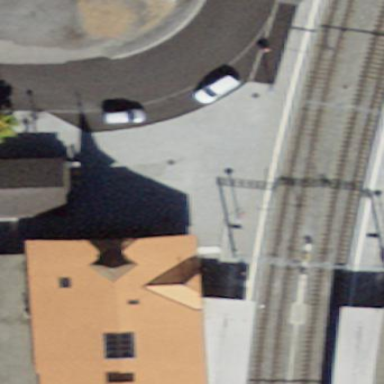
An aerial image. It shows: Train station building.